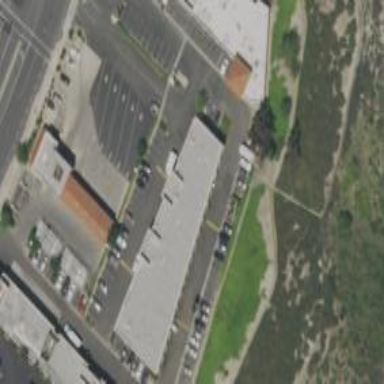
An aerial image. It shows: Retail building.